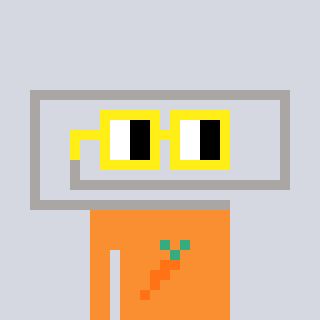
a pixel art character with square yellow glasses, a paperclip-shaped head and a orange-colored body on a cool background